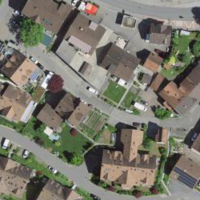
EUNIS habitat code: 54
Species observed at this site:
Lathraea squamaria
Geum reptans
Lithospermum officinale
Orchis purpurea
Linaria vulgaris
Leontopodium nivale
Ilex aquifolium